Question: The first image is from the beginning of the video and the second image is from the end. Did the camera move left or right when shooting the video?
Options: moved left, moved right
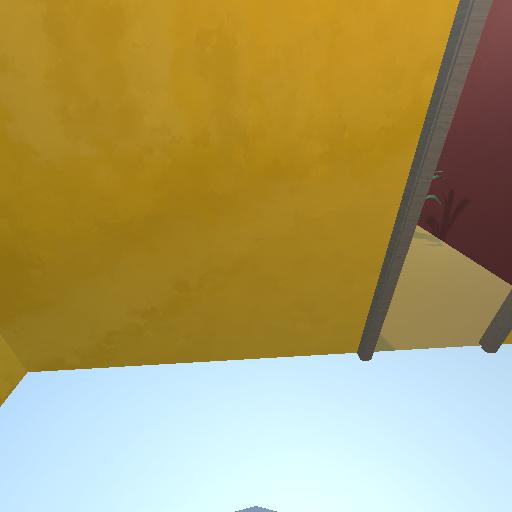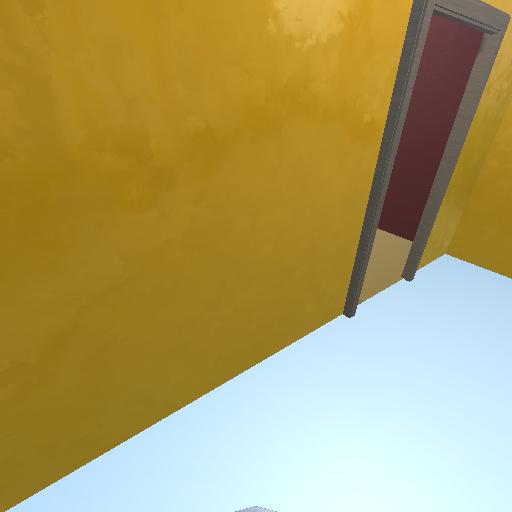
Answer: moved left